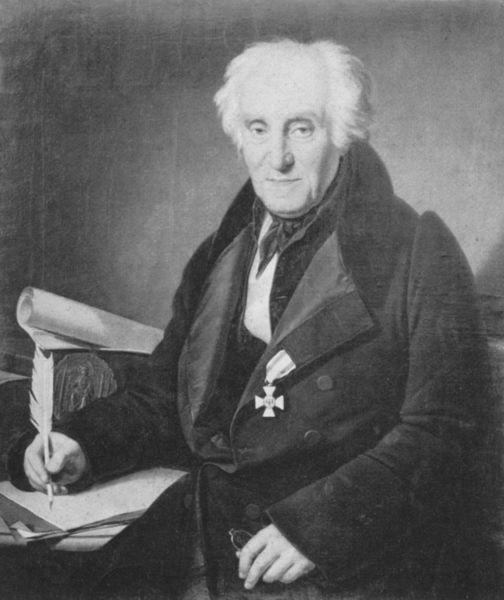
Titel: Ferdinand Franz Wallraf
Künstler: Egidius Mengelberg
Institution: Köln, Wallraf-Richartz-Museum
Schlagwörter: feder, gemälde, mann, weiß, alt, jacke, kragen, innenraum, portrait, porträt, haare, interieur, mantel, sitzend, papier, glatze, foto, kreuz, stich, brille, schriftsteller, orden, rollen, general, schriftrolle, schreiber, schreibt, weißes haar, dreiviertelportrait, verdienstkreuz